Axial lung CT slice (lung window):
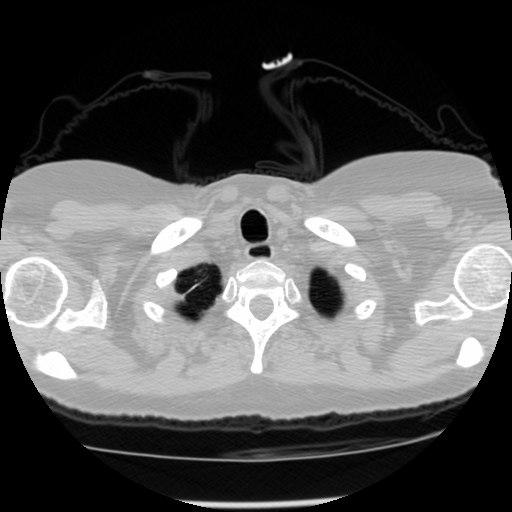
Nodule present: no